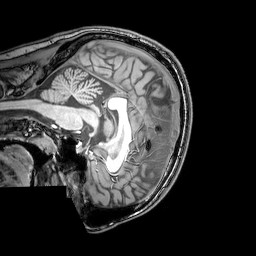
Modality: T1w
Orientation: sagittal
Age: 26
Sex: male
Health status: healthy
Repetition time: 0.081 s
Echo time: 0.037 s